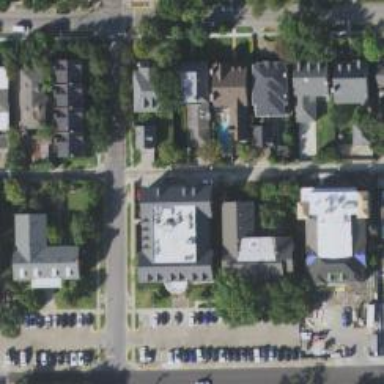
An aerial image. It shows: Alleyway designated as service road.